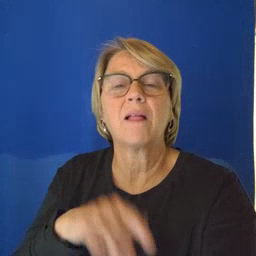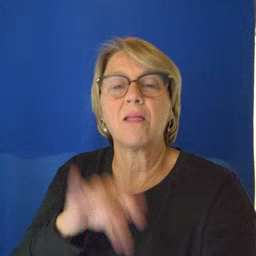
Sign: smile